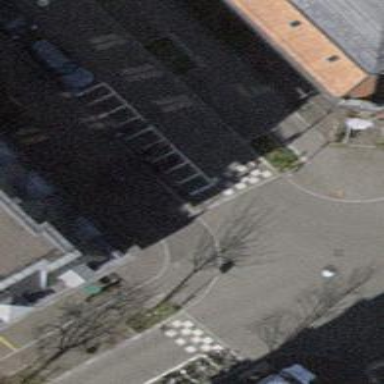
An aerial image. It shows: Motorcycle parking facility.